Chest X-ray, AP view. Patient: 76 years old, sex F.
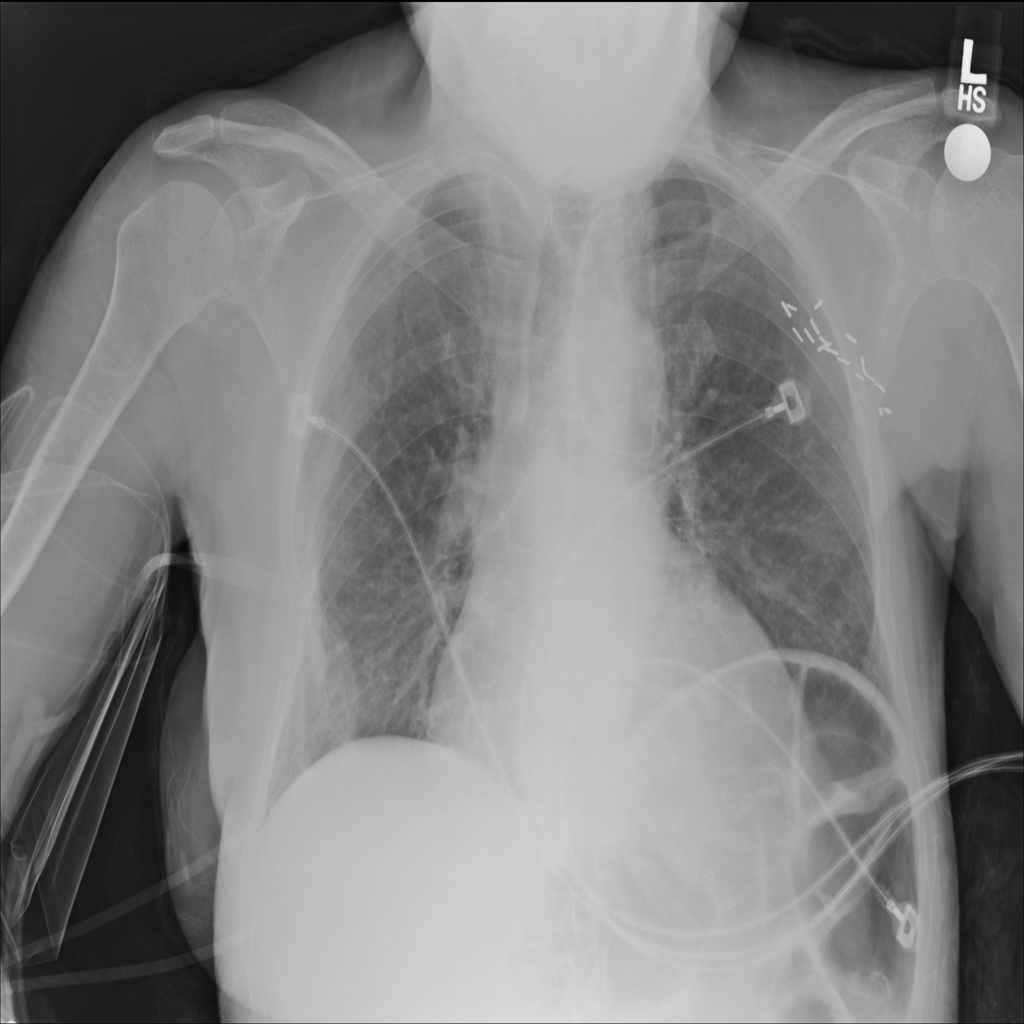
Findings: No Finding